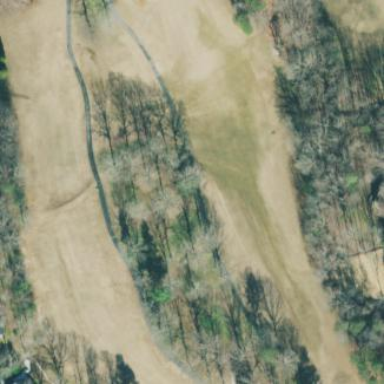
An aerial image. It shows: Golf course surrounded by greenery.